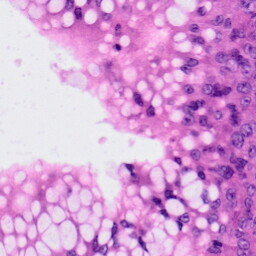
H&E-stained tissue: Colon